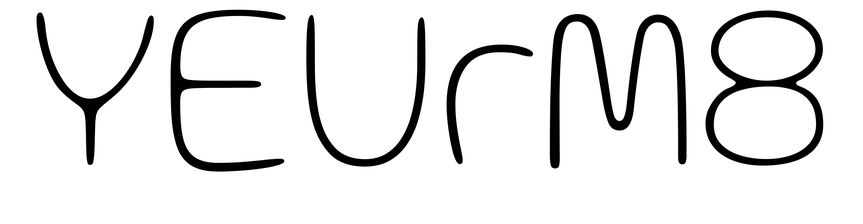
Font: Gluten_Thin